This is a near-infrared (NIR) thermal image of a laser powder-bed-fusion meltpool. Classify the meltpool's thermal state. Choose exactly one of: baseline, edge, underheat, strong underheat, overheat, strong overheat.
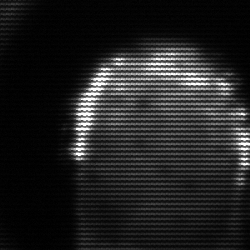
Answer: baseline